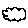
Label: cloud